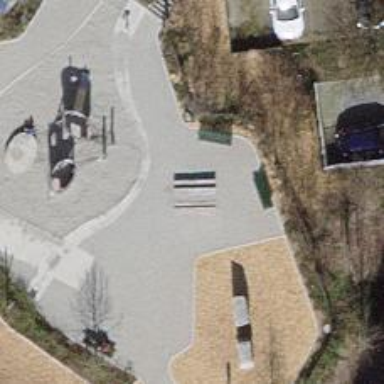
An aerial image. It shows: Picnic table located in leisure land area.